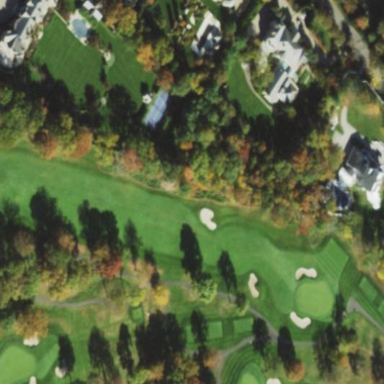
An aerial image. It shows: Grassy area designated as golf fairway.